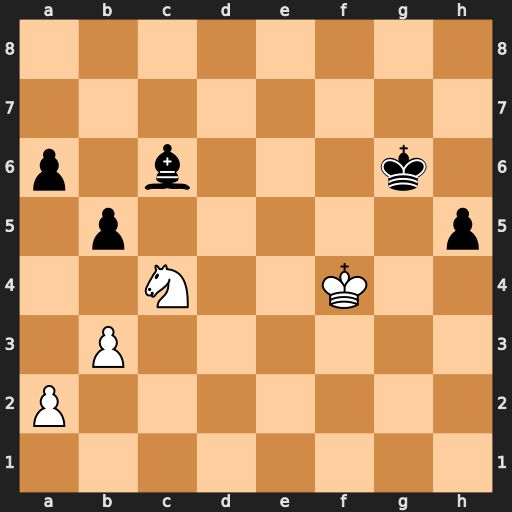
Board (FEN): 8/8/p1b3k1/1p5p/2N2K2/1P6/P7/8
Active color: w
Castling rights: -
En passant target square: -
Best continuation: Ne5+ Kf6 Nxc6